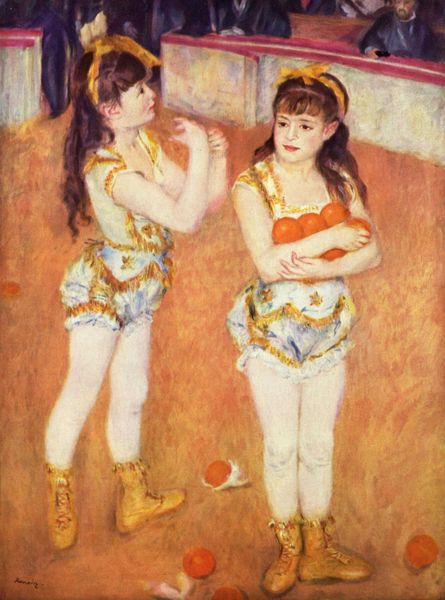
Titel: Im Zirkus Fernando
Künstler: Pierre Auguste Renoir
Standort: Chicago (Illinois)
Institution: The Art Institute of Chicago
Schlagwörter: blau, gemälde, haut, mann, weiß, frauen, gelb, impressionismus, mädchen, ocker, sand, auguste renoir, braun, bunt, degas, finger, frankreich, frau, frisur, frisuren, haar, hell, kleid, männer, orange, renoir, schwarz, szene, tür, blick, obst, rot, ball, beige, herren, schleife, tanz, anzug, anzüge, blond, hose, jung, arm, arme, band, halten, bildnis, hände, porträt, signatur, erde, brüstung, boden, fransen, gold, haare, kostüm, lange haare, pose, kind, aufführung, publikum, schleifen, tanzen, tänzerinnen, hübsch, lippen, locken, rosa, genre, kinder, kreis, pony, frucht, früchte, beine, hellblau, orangen, orang, zwei, ballett, schuhe, tribüne, zuschauer, übung, hosen, sammeln, auftritt, haarband, röckchen, vorführung, vorstellung, weiblich, rüschen, lippenstift, tor, arena, schwestern, gemustert, spiel, strümpfe, stern, sterne, zirkus, bälle, kugel, kugeln, stiefel, manege, kleidchen, fangen, strumpfhose, kostüme, ballustrade, affektiert, impressionissmus, haarschleife, geln, süß, posierend, frücht, höschen, rote lippen, artist, artisten, rud, bande, shorts, litzen, verteilen, apfelsinen, zwilling, zwillinge, rut, schlittschuhe, eislauf, jonglieren, badeanzug, trikot, künstlerinnen, schnürsenkel, tanzend, haarschleifen, gelander, stiefeletten, bewegug, kinder mädchen, köstüme, anzuge, zuschuer, turnerinnen, akrobatinnen, artistinnen, assistentinnen, edgar deags, eisläuferinnen, haarbänger, sschuhe, zirkuskinder, goldlitzen, egoismus, bölle, nälle, menegerie, manegerie